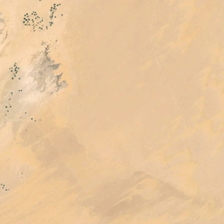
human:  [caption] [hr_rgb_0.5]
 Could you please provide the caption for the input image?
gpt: it is a piece of yellow desert .

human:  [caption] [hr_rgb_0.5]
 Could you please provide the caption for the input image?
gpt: it is a piece of yellow desert .

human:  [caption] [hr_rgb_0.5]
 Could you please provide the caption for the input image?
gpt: it is a piece of yellow desert .

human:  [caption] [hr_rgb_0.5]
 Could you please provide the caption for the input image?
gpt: it is a piece of yellow desert .

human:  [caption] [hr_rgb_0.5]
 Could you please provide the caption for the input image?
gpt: it is a piece of yellow desert .